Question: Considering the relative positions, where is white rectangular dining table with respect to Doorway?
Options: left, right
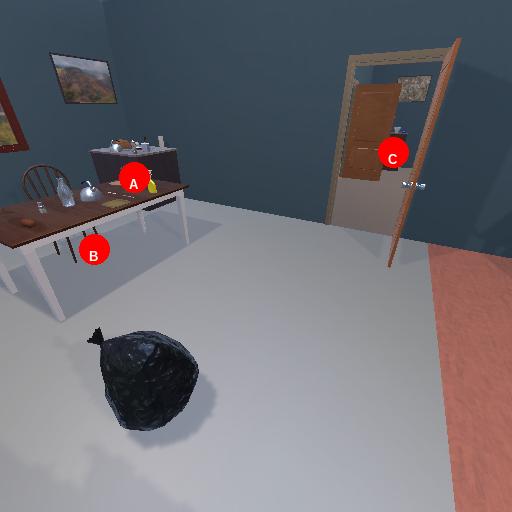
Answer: left